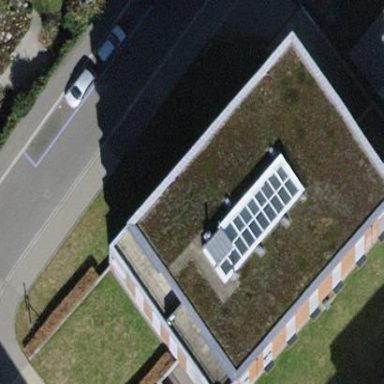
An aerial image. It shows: Residential building with flat roof.